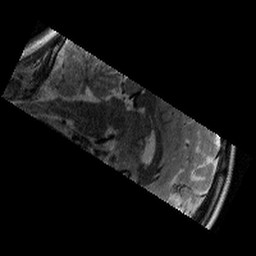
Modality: T2w
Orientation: sagittal
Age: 11
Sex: male
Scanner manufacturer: siemens
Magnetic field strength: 3 T
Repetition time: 9.23 s
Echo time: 0.067 s